RGB frame:
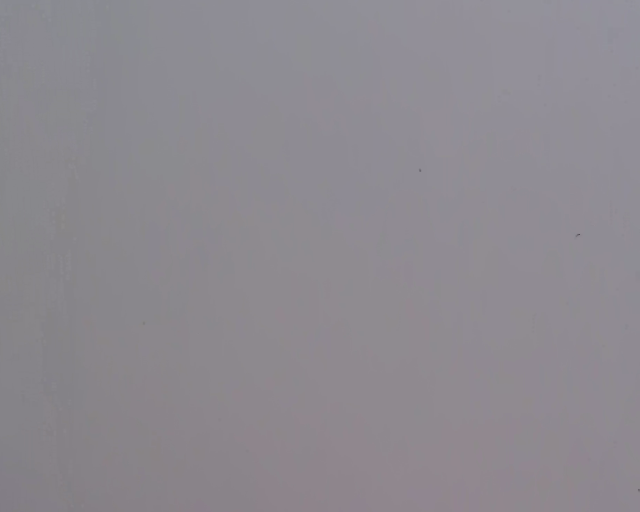
Thermal frame:
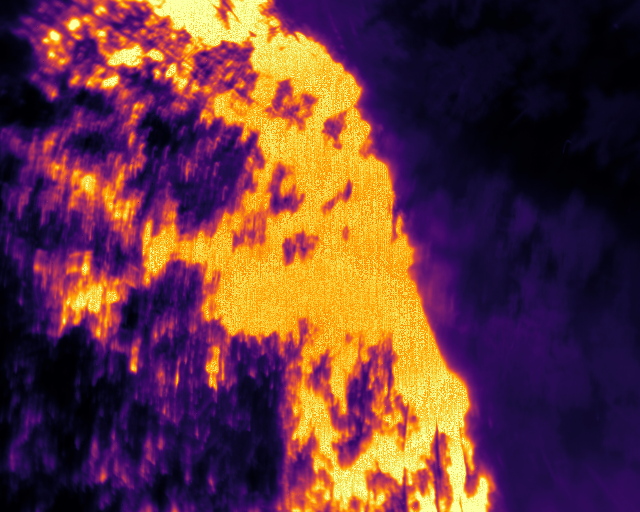
Captured: 2026-02-27 02:37:37
Pixels at or above 80 °C: 127378 (fraction of frame: 0.3887)